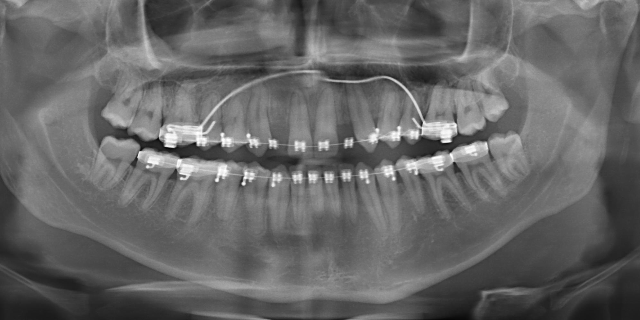
adult